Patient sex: M
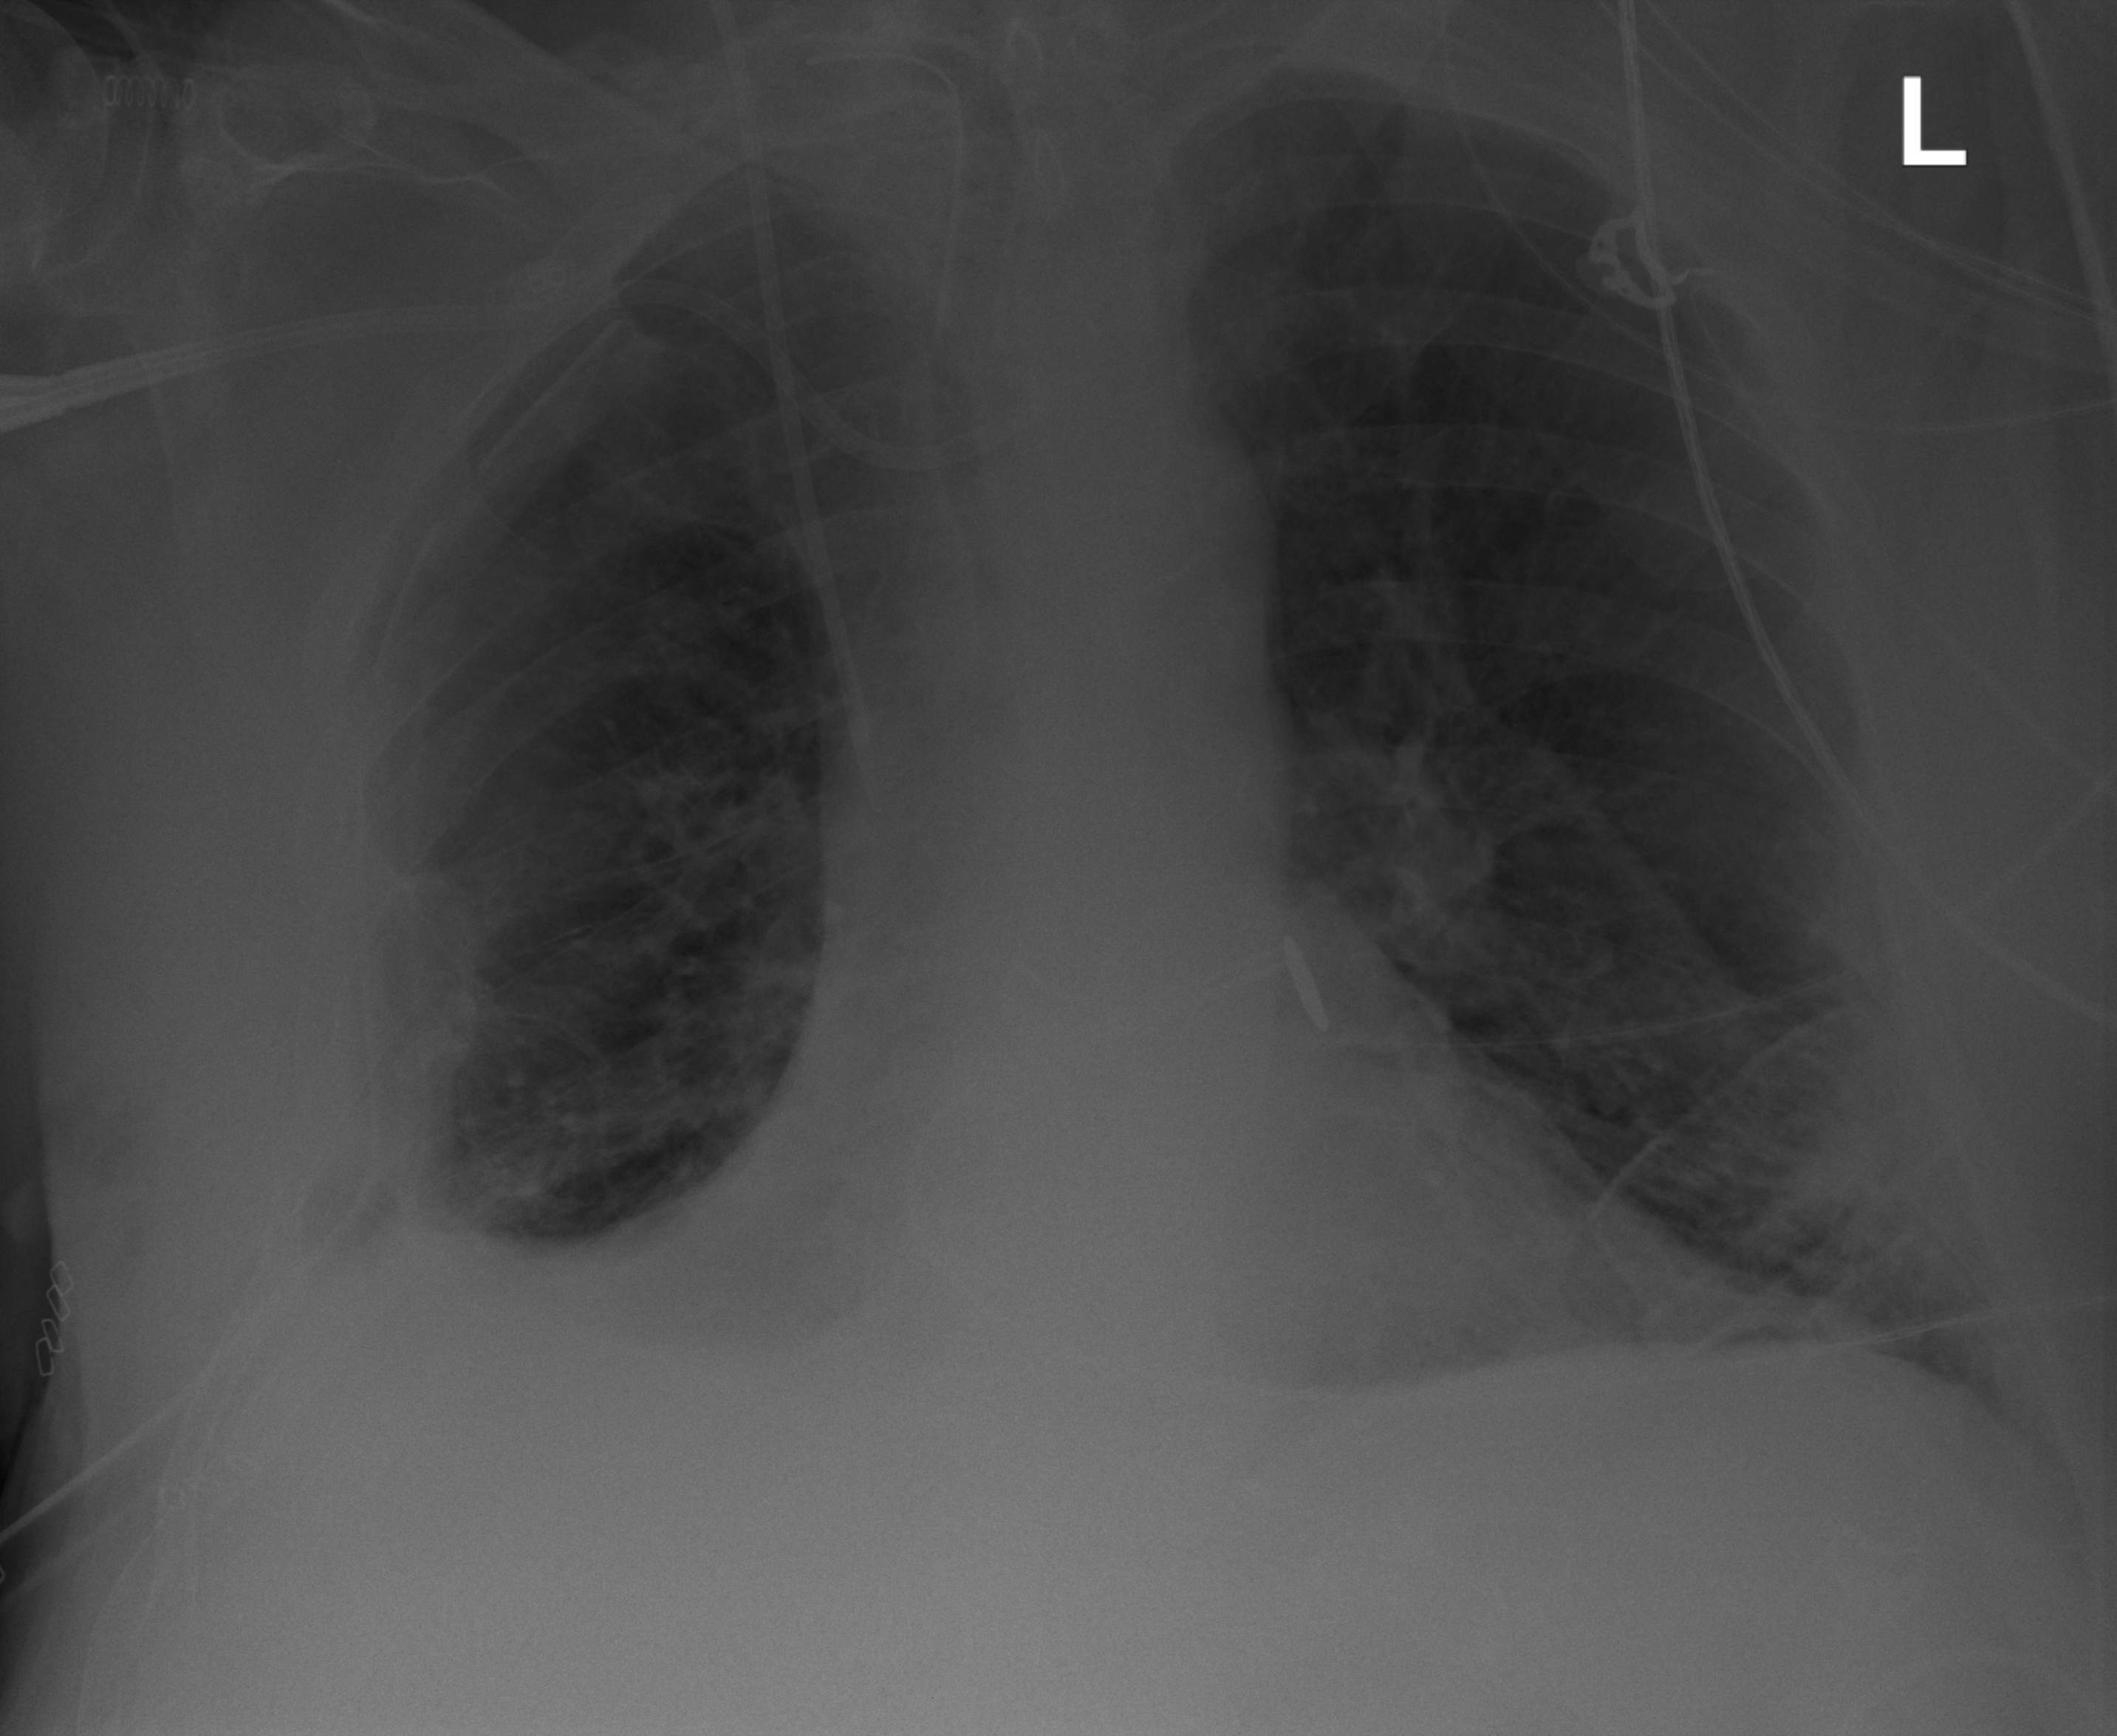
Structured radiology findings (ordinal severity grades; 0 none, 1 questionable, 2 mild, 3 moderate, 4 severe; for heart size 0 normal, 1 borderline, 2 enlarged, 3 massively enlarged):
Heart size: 0
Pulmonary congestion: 1
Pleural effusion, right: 2
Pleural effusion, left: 1
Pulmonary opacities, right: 2
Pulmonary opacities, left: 3
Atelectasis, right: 3
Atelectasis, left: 2